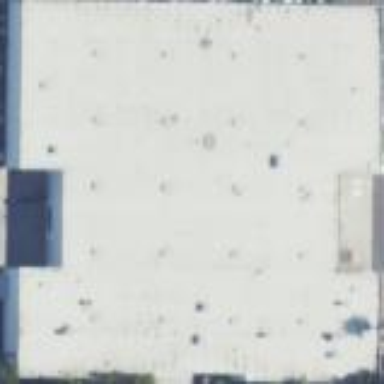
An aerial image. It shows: Warehouse.